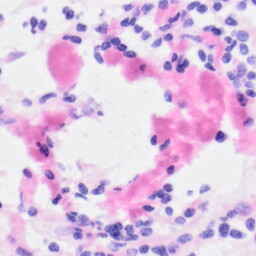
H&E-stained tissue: Kidney